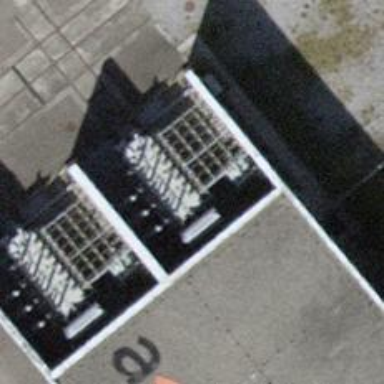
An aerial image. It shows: Outdoor distribution transformer for power supply.